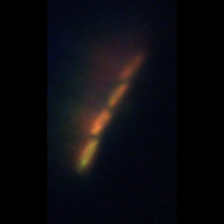
Taxon: Psuedo-nitzschia
Group: Diatoms